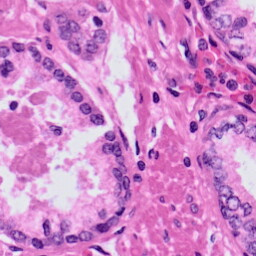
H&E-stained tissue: Prostate